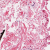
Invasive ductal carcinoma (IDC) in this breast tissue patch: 0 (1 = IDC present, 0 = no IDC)